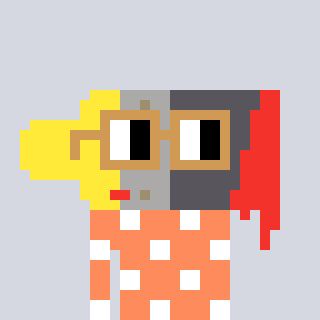
a pixel art character with square brown glasses, a paintbrush-shaped head and a peachy-colored body on a cool background